Field crop: maize
Growth stage: 2
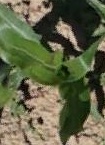
Species: maize